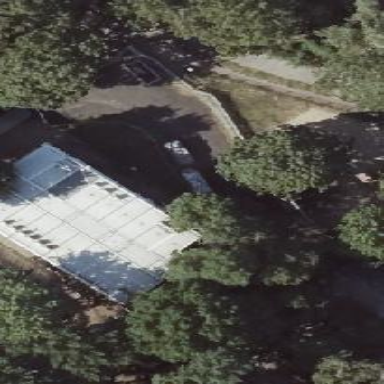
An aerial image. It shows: Demountable building.